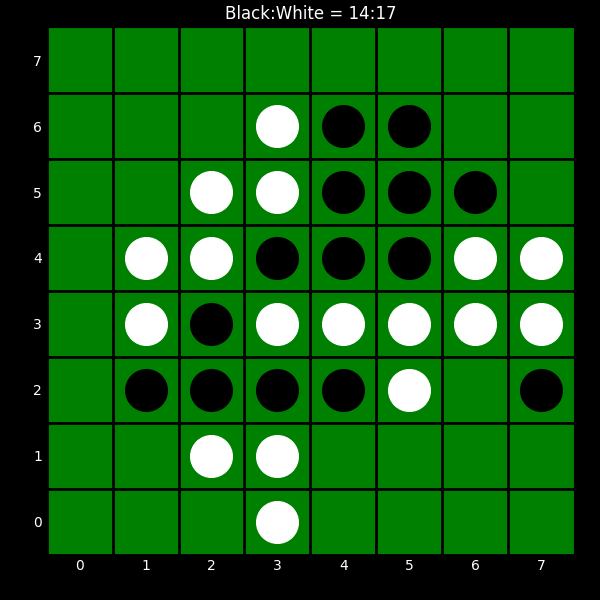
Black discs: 14
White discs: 17